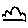
Label: cloud